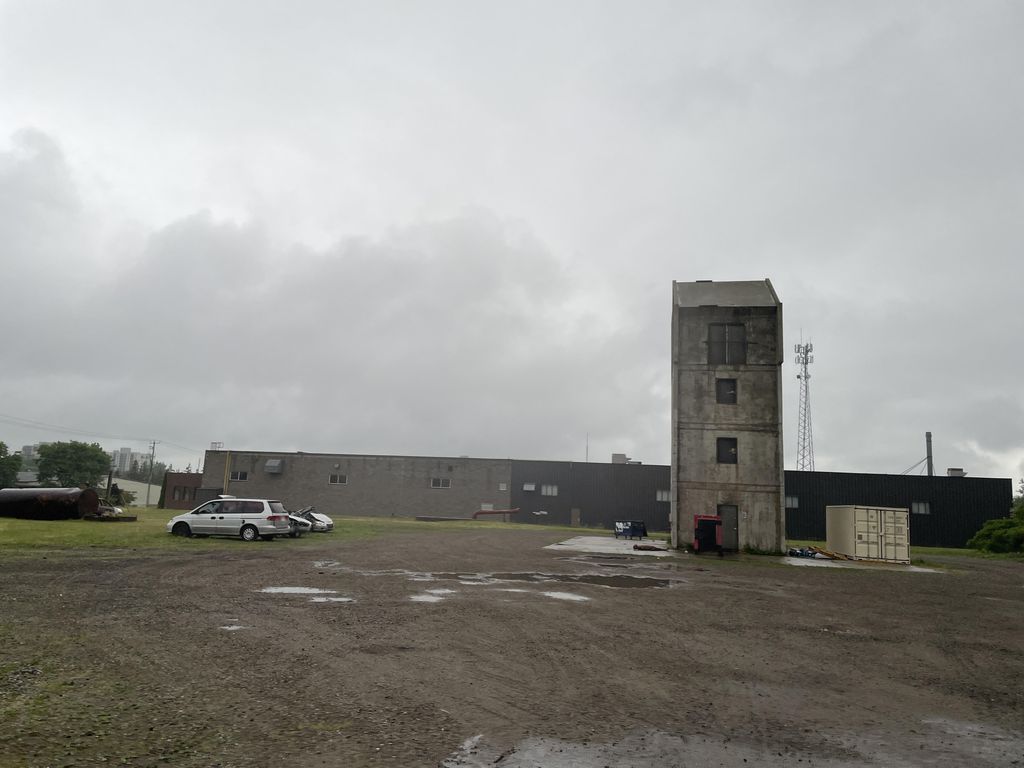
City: kitchener-waterloo